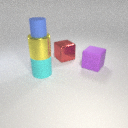
small blue rubber cylinder above large yellow metal cylinder